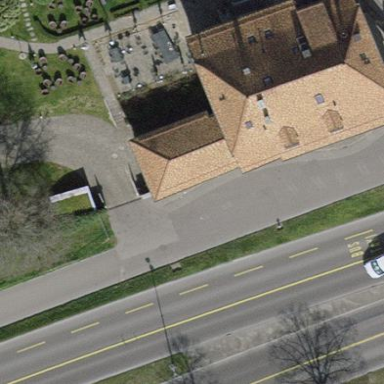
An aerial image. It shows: Hotel building.